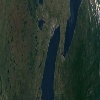
Label: land